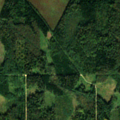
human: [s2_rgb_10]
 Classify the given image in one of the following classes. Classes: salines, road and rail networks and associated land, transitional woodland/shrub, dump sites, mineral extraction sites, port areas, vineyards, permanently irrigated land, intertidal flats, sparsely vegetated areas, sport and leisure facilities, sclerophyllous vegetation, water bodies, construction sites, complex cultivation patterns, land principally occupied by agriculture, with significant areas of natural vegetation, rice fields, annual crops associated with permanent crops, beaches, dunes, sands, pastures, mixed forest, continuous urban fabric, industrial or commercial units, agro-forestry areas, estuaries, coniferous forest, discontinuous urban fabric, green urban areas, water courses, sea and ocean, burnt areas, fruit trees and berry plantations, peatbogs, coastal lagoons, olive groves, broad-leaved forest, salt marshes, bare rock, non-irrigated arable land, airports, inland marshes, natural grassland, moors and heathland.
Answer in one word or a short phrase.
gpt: non-irrigated arable land, broad-leaved forest, coniferous forest, mixed forest, transitional woodland/shrub